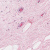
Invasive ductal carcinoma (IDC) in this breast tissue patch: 0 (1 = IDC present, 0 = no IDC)